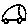
Label: car